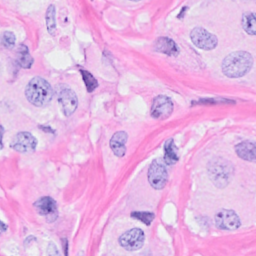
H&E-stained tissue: Breast